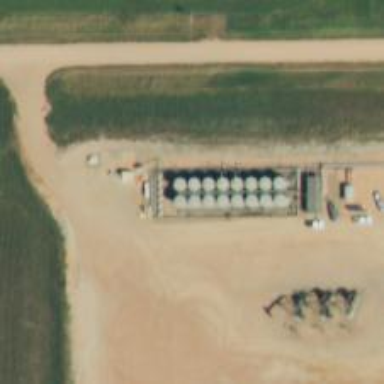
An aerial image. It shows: Storage tank with man-made structure.